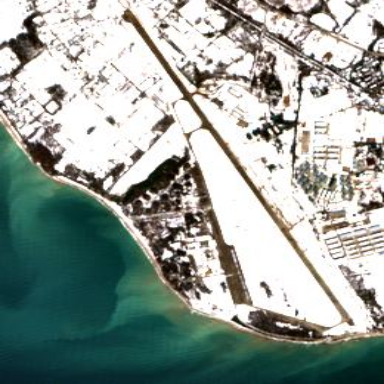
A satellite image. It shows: Concrete apron at the airport.